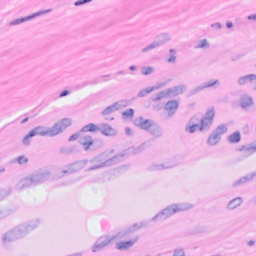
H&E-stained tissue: Breast